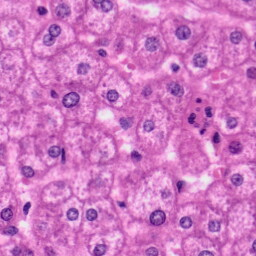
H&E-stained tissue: Liver